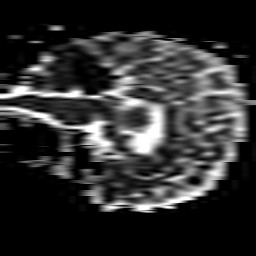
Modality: ADC
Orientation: sagittal
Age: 56
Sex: female
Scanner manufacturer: philips
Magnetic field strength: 3 T
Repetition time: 3.945 s
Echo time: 0.06104 s